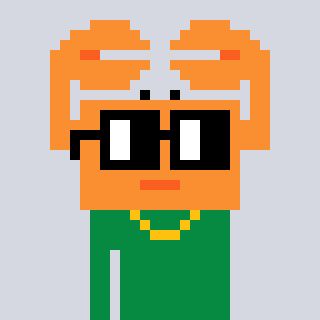
a pixel art character with square black glasses, a crab-shaped head and a green-colored body on a cool background